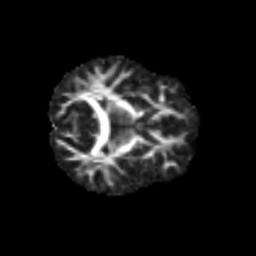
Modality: FA
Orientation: axial
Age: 53
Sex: male
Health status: ill
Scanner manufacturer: siemens
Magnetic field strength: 3 T
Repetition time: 8.7 s
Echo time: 0.11 s